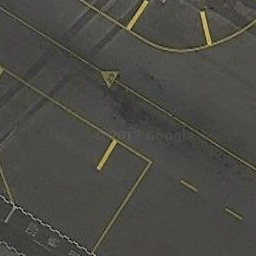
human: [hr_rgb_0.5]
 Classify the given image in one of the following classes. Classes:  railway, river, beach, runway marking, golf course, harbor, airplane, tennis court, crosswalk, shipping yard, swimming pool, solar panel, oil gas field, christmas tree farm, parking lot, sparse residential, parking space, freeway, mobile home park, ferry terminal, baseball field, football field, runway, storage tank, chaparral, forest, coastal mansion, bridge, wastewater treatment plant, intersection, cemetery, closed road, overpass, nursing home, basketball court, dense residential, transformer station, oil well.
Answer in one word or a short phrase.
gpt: runway marking